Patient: sex F, age 26
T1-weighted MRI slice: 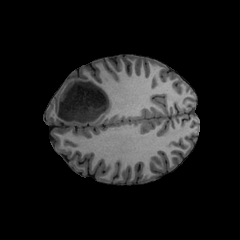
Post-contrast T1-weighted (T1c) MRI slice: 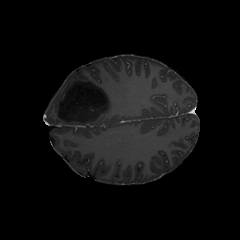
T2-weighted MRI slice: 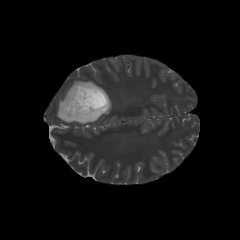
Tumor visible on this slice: yes
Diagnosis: Astrocytoma, IDH-mutant
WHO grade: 3